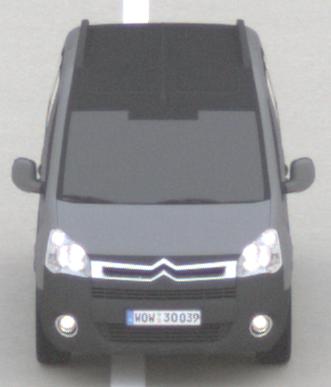
Make: Citroen
Model: Berlingo Kombi VTi 120
Detailed model: Berlingo (II) Kombi
Model produced from: 2009/12
Model produced until: 2012/03
Doors: 5
Color: gray
Road condition: dry road
Daytime: sunrise or sunset
Contrast: low contrast